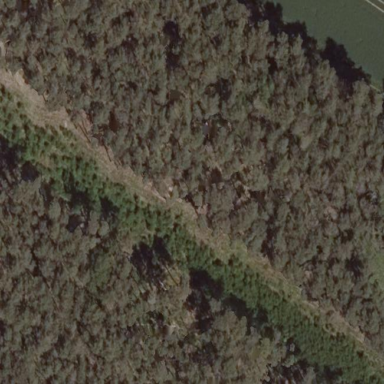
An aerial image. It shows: Forest area.